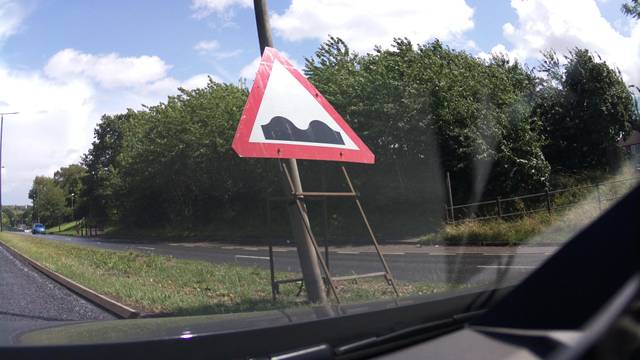
Region: United Kingdom
Coordinates: 52.927, -1.509